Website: slack
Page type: payment
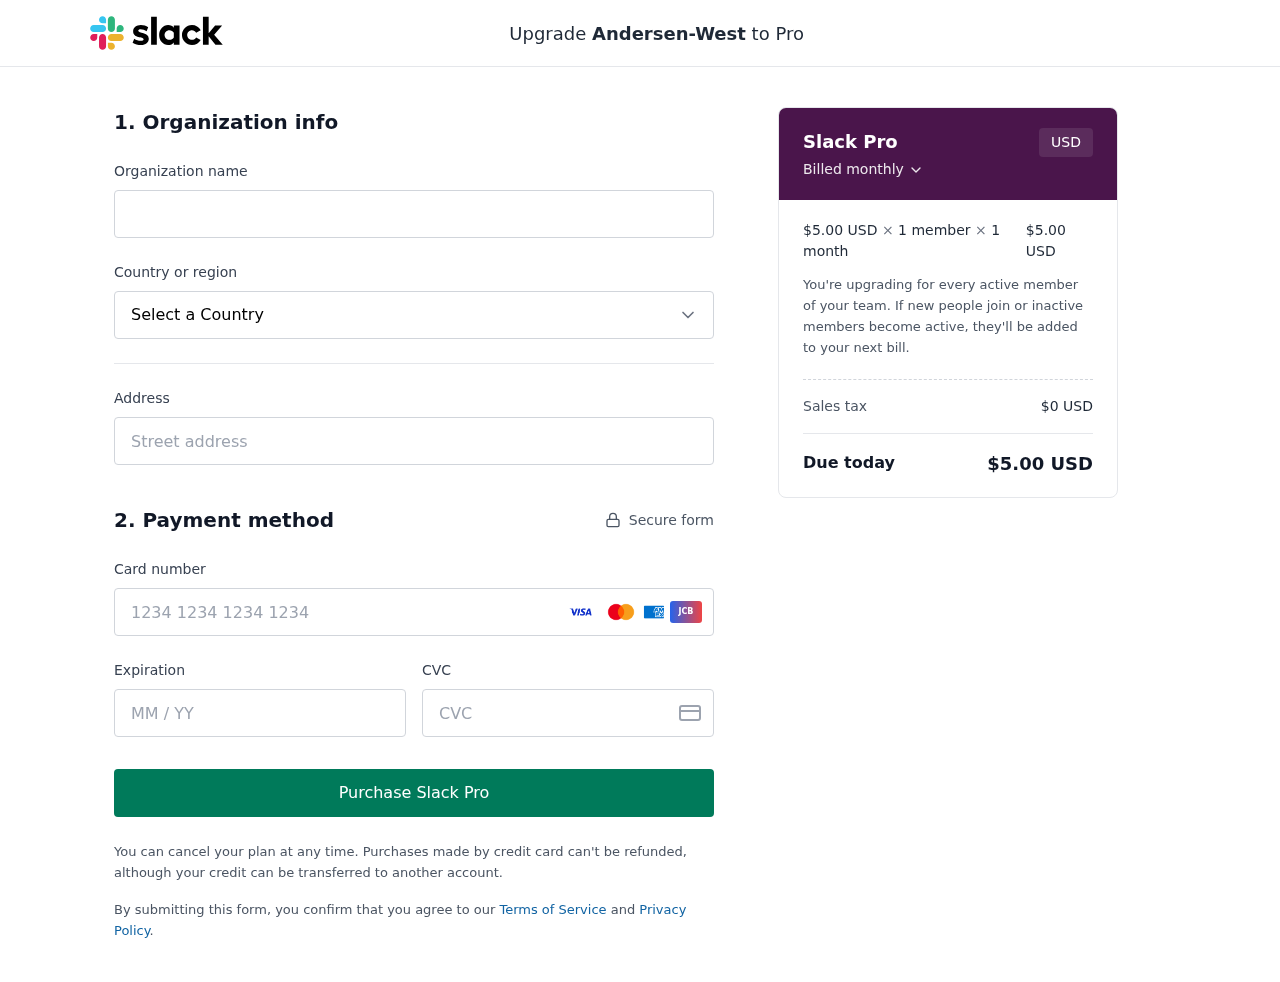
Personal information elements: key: PII_CARD_CVV
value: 334
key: PII_CARD_EXPIRY
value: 01/28
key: PII_CARD_NUMBER
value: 6011 2974 0404 0236
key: PII_COMPANY
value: Andersen-West
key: PII_COUNTRY
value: United States
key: PII_STREET
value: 558 Manuel Loaf
Product elements: key: PRODUCT1_PRICE
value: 5
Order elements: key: ORDER_SUBTOTAL
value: $5.00 USD
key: ORDER_TAX
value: $0 USD
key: ORDER_TOTAL
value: $5.00 USD